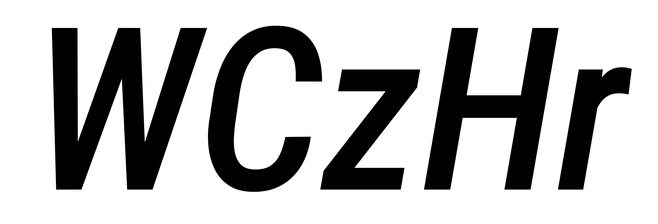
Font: Roboto-Italic_Condensed_Medium_Italic